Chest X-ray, PA view. Patient: 40 years old, sex M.
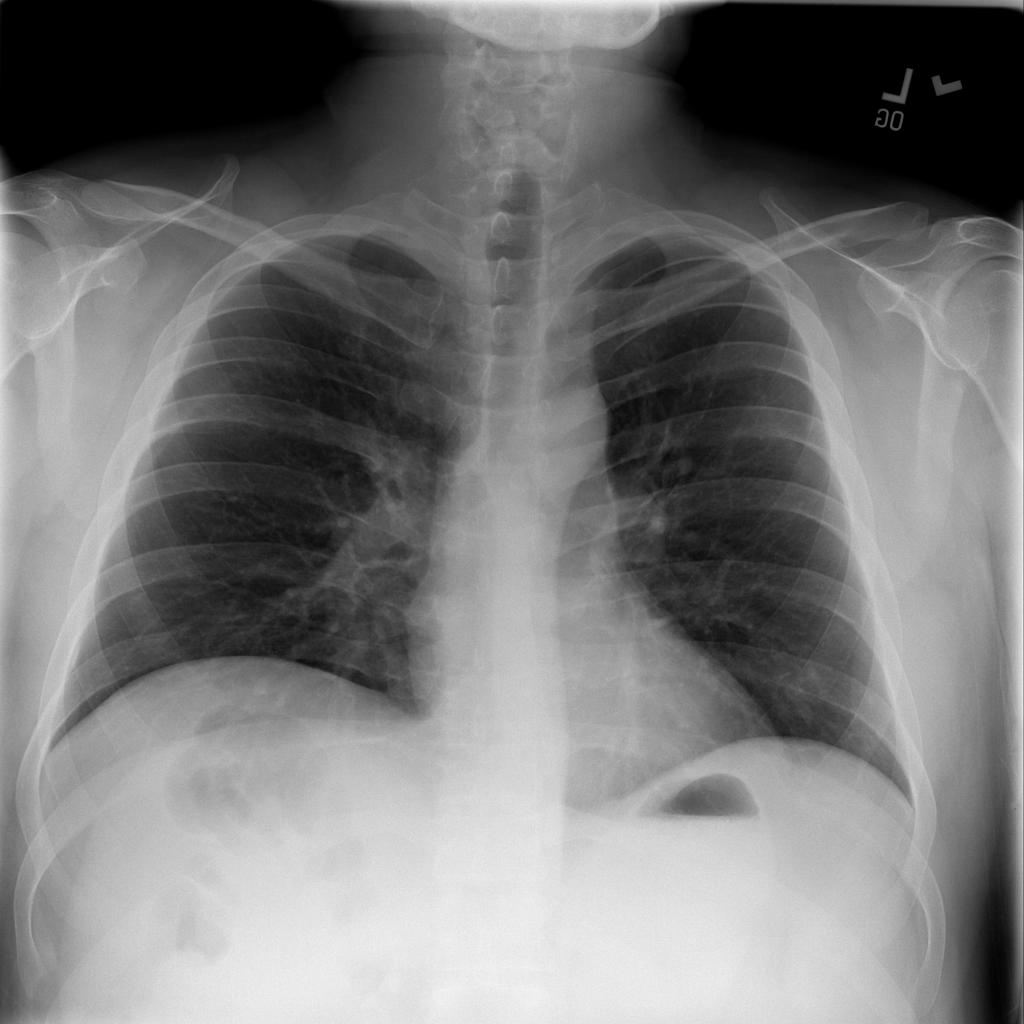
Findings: No Finding